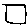
Label: square